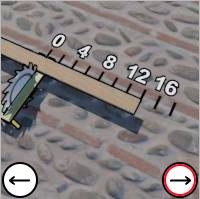
Task: length
Answer: 14
First scale value: 4.0